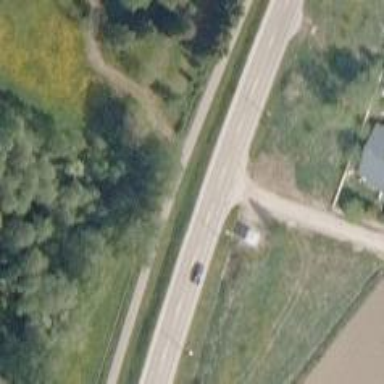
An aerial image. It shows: Asphalt cycleway.